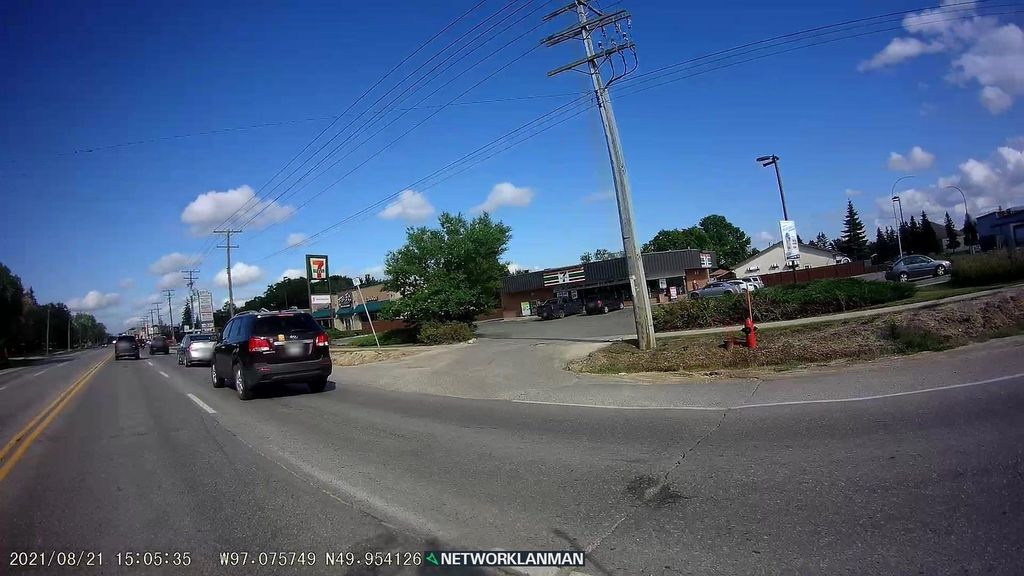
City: winnipeg